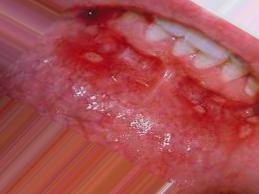
Condition: Mouth Ulcer